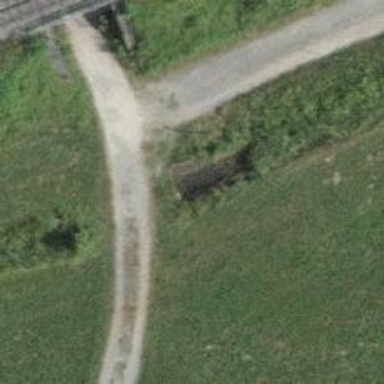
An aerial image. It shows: Tunnel passing over ditch.